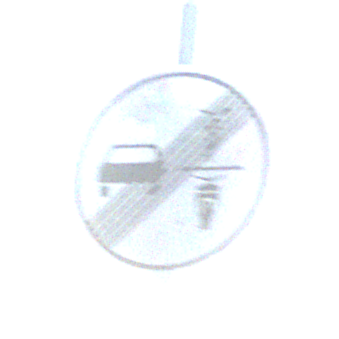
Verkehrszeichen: EndeVerbotUeberholenEinspurigeFahrzeuge
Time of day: SunriseSunset
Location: Outdoor (RoadRail)
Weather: Clear
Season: NotSpecified
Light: Natural